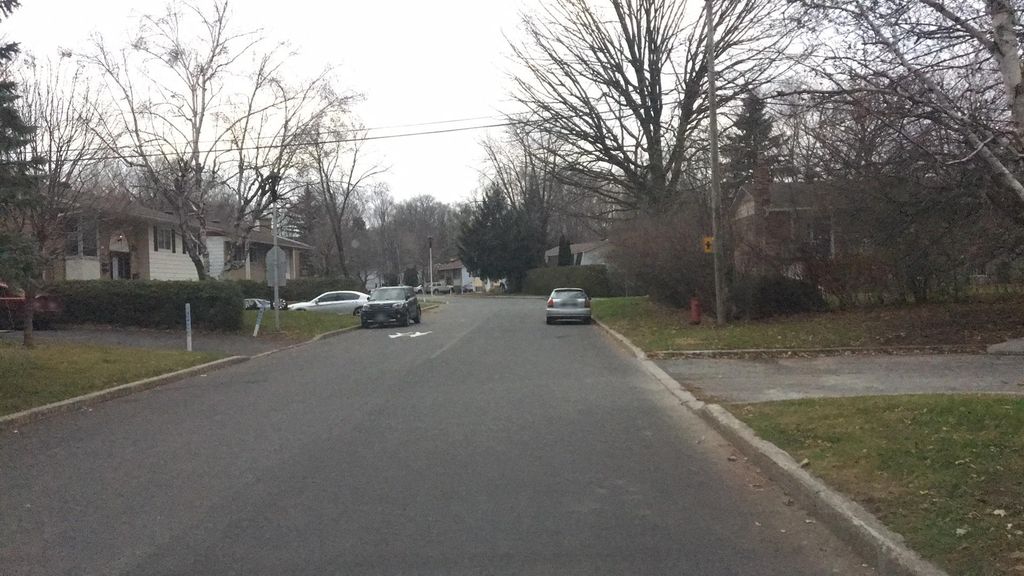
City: montreal